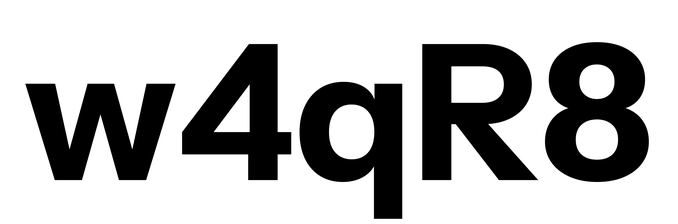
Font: InstrumentSans_Bold